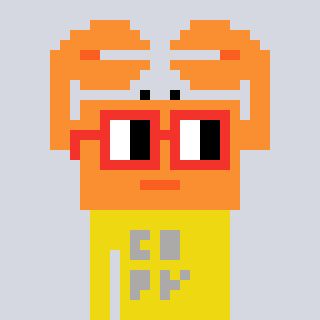
a pixel art character with square red glasses, a crab-shaped head and a yellow-colored body on a cool background